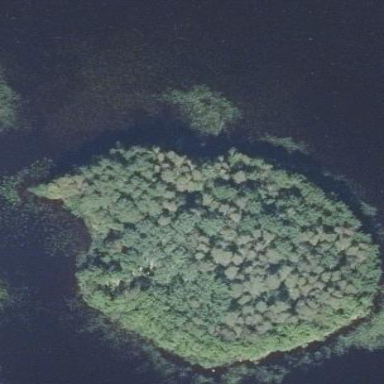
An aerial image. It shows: Islet.